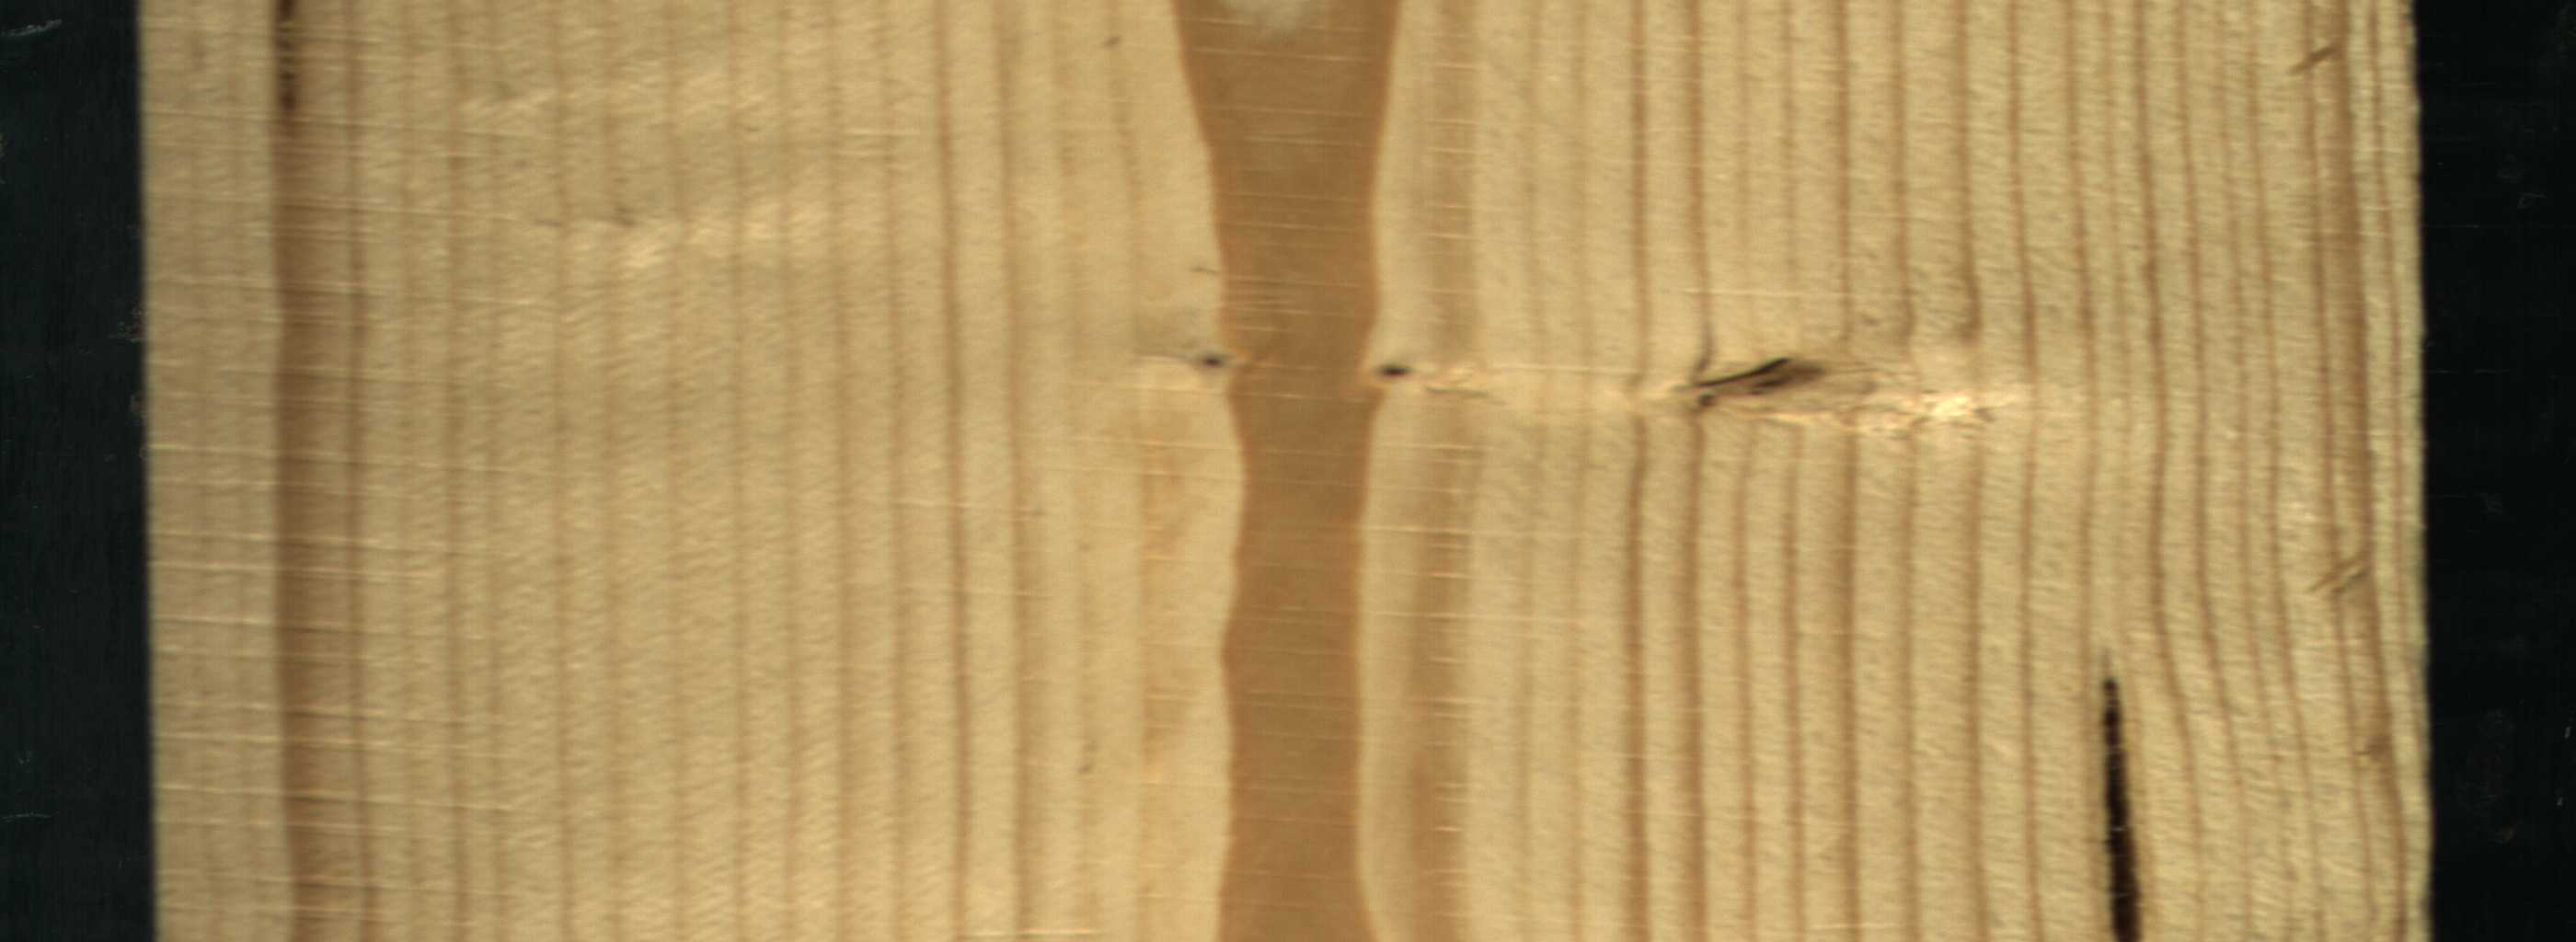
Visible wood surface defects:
resin
resin
Live_Knot